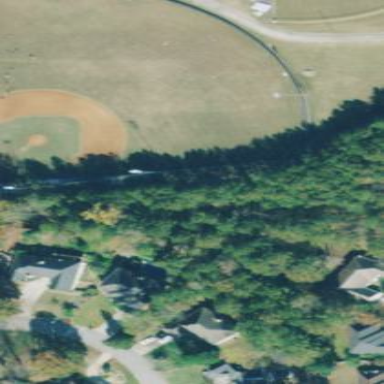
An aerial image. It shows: Baseball pitch for leisure and sports activities.